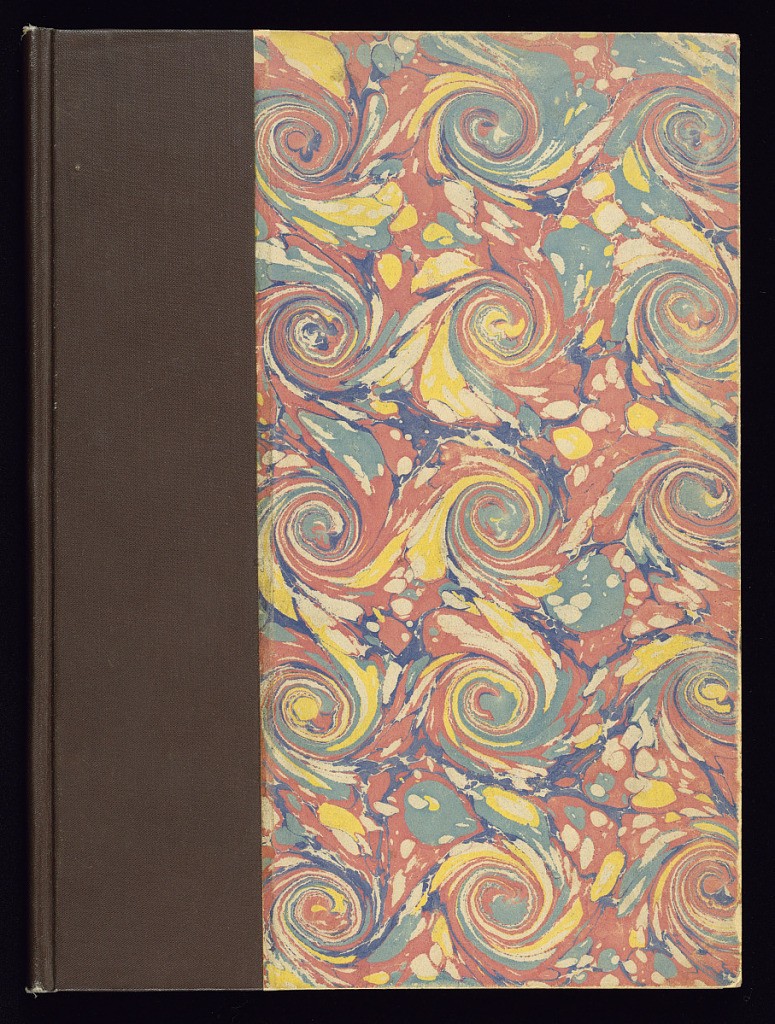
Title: Album of Title Pages
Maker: Pietro Metastasio, Italian, 1698 – 1782
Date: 1755–69
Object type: Album
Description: Album of ten title pages for a ten-volume Parisian edition of poems by Metastasio. The first nine volumes were published in 1755 by the widow of Quillau and the tenth volume published in 1769 by Molini.